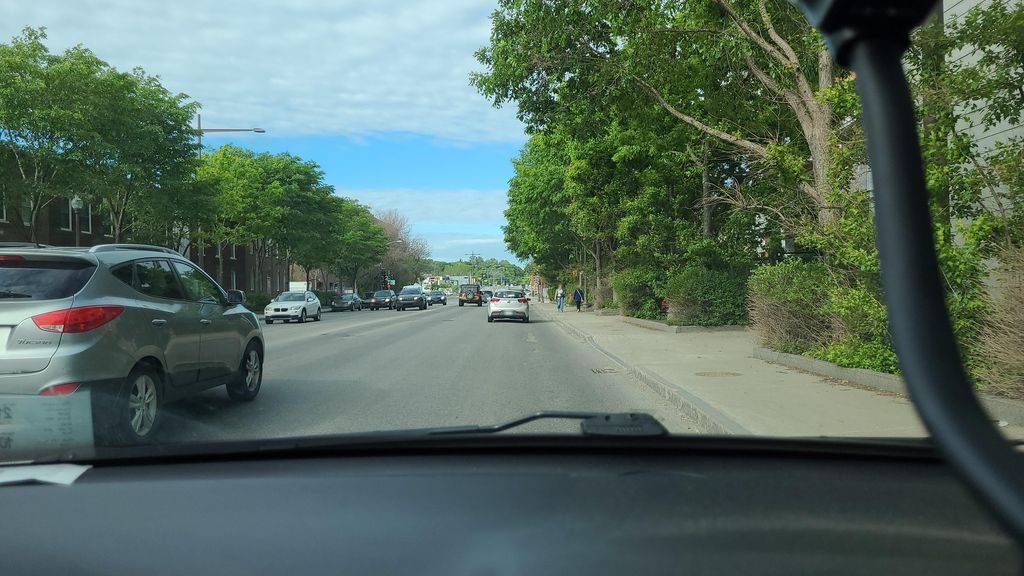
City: quebec_city